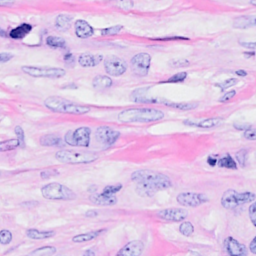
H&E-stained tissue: Breast